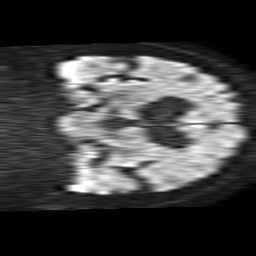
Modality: TRACE
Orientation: coronal
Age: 69
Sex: male
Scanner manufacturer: philips
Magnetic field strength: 1.5 T
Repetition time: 4.6 s
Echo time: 0.08517 s